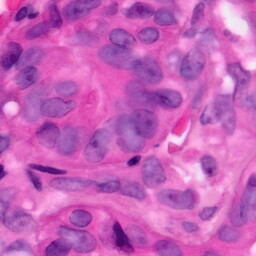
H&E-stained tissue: Pancreatic